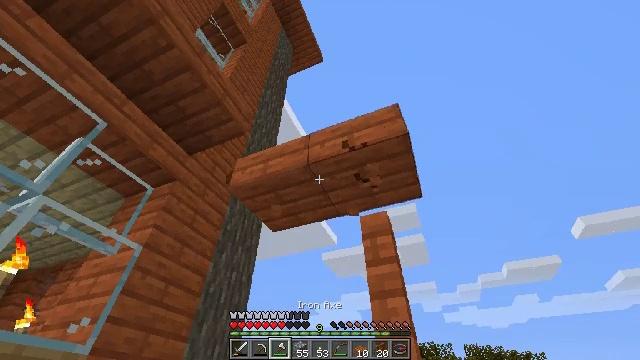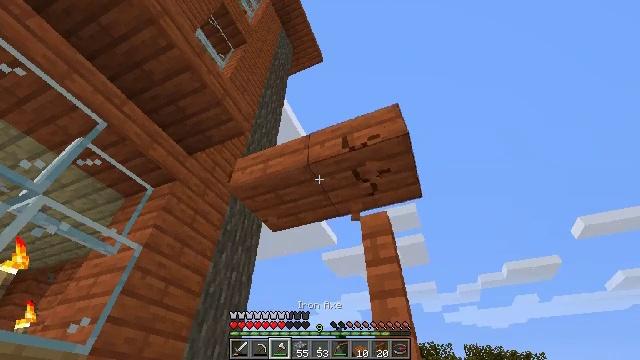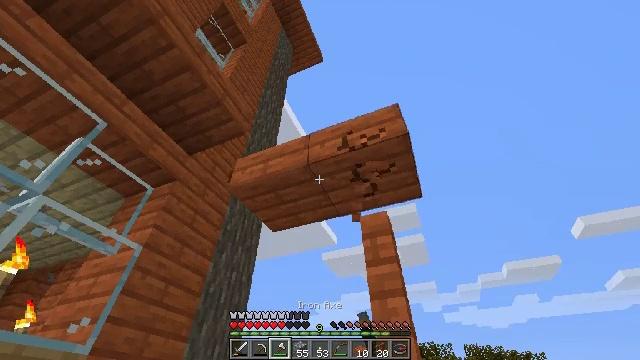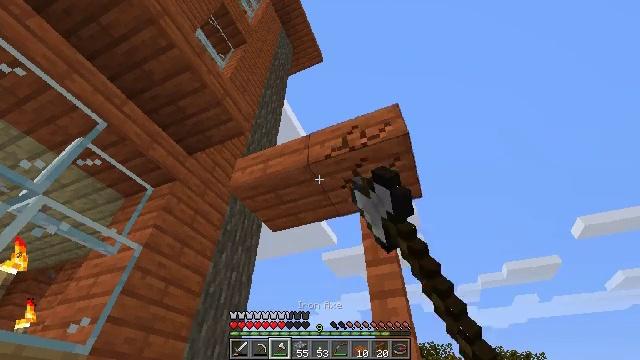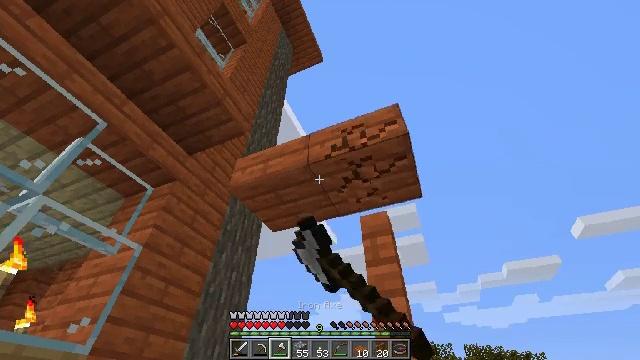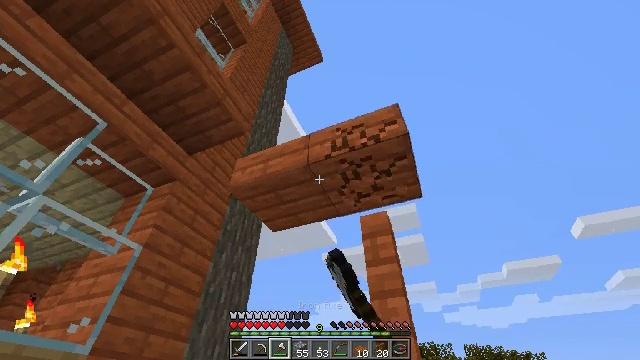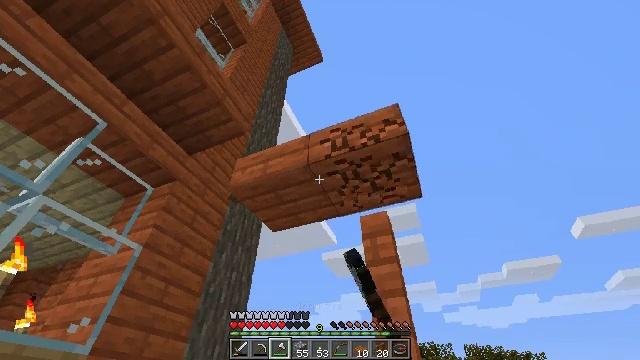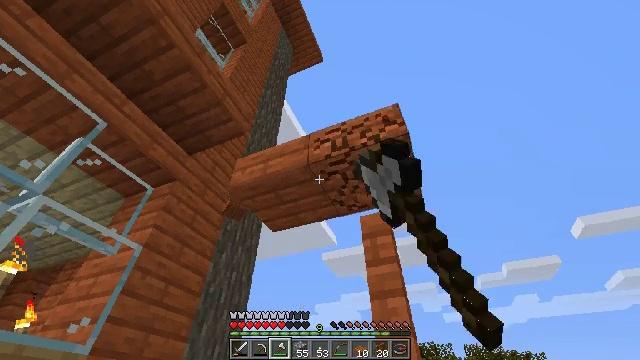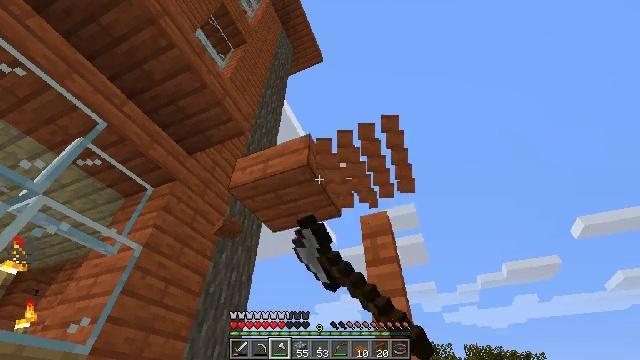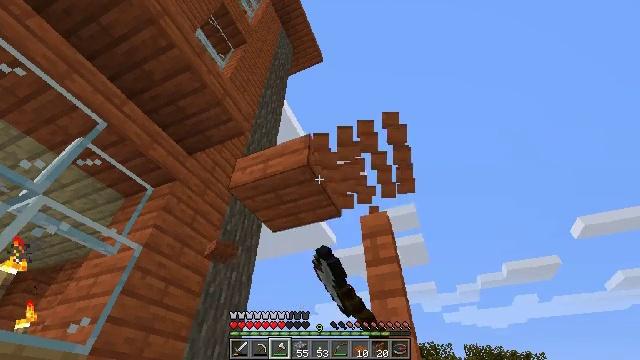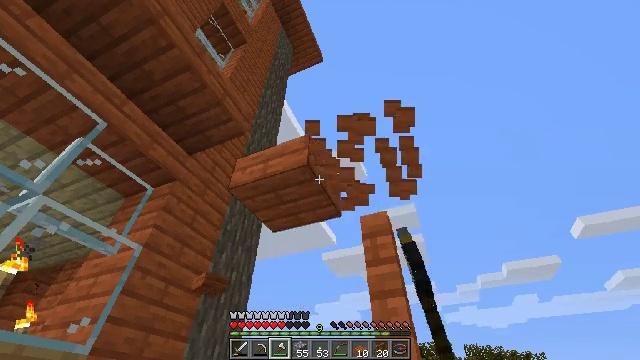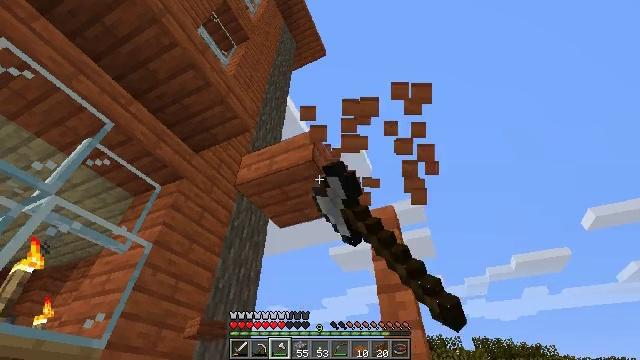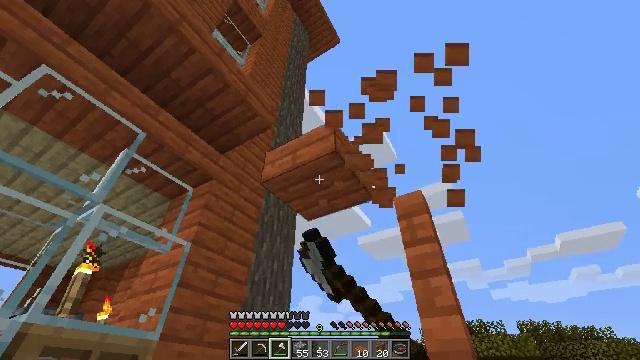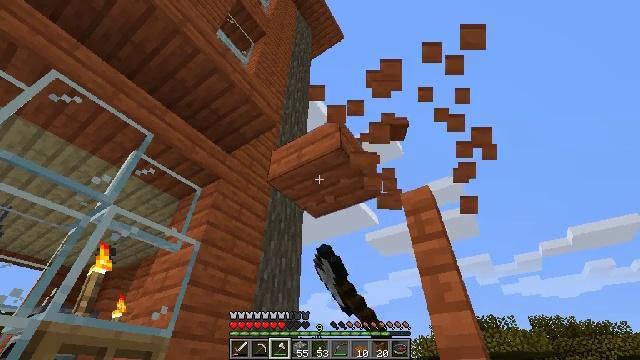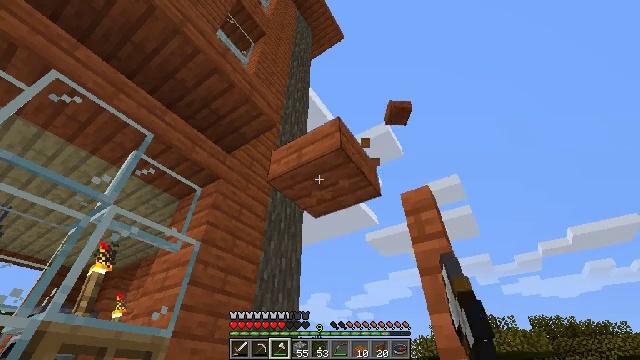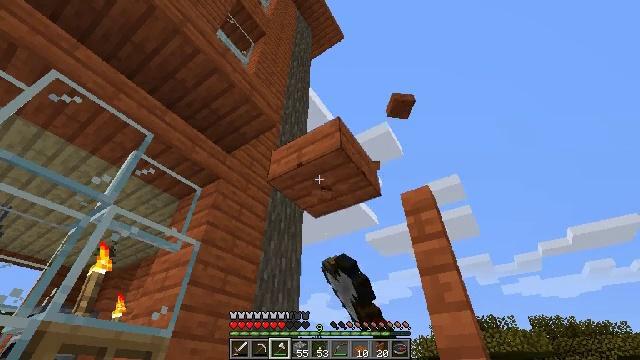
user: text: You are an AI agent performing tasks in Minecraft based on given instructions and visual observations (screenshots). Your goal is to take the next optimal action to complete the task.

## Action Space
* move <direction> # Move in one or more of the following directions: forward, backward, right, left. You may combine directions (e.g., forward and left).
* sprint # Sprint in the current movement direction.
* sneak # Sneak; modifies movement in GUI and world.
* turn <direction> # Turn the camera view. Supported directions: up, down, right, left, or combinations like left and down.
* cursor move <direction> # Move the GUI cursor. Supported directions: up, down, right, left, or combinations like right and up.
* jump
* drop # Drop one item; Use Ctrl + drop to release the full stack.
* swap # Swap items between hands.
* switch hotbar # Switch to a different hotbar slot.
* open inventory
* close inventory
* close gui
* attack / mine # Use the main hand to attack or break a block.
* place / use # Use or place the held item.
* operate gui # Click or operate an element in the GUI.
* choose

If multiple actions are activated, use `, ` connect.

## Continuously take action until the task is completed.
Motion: motion action
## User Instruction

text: Break the acacia slab from the floor.
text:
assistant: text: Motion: attack / mine
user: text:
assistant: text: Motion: attack / mine
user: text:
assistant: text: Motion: attack / mine
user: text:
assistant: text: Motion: attack / mine
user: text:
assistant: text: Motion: attack / mine
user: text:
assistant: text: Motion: attack / mine
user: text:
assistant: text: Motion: attack / mine
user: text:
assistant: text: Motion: attack / mine
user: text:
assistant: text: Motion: attack / mine
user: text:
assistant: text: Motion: attack / mine
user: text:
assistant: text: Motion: turn left and down, attack / mine
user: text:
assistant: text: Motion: turn left and down, attack / mine
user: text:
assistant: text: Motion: turn left, attack / mine
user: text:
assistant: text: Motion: attack / mine
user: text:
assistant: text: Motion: attack / mine
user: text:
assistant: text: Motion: attack / mine
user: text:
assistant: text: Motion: attack / mine
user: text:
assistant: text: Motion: attack / mine
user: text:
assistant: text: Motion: attack / mine
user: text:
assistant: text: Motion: attack / mine
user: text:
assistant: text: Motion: attack / mine
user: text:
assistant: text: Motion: attack / mine
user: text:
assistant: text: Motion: attack / mine
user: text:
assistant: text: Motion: attack / mine
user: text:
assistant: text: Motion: attack / mine
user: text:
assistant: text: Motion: attack / mine
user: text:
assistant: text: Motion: attack / mine
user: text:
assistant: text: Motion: attack / mine
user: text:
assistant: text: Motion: attack / mine
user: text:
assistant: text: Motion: attack / mine